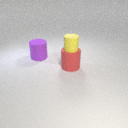
large red rubber cylinder below small yellow rubber cylinder